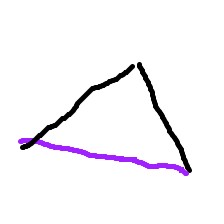
Shape: triangle